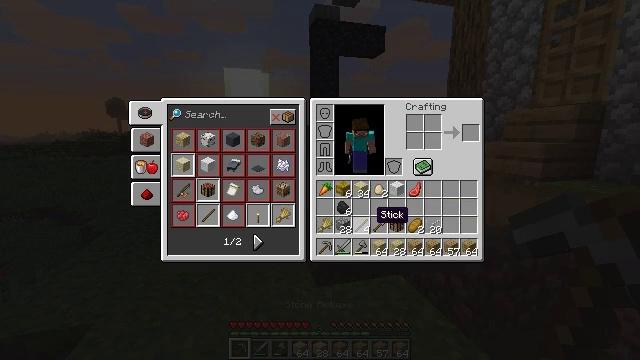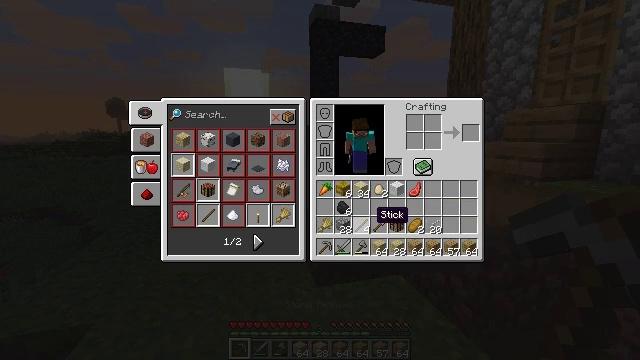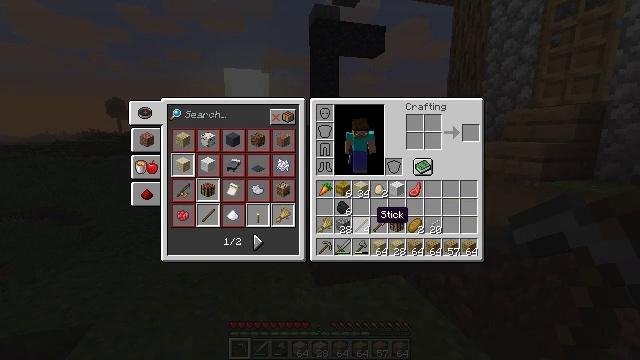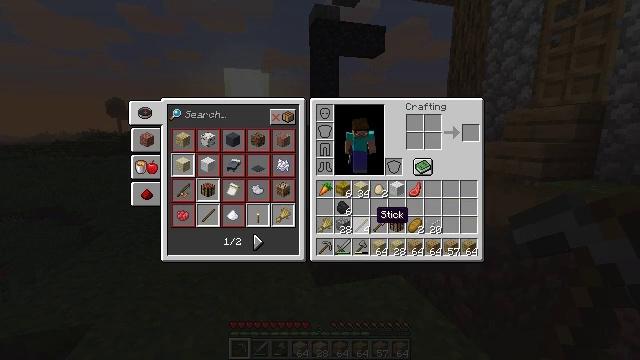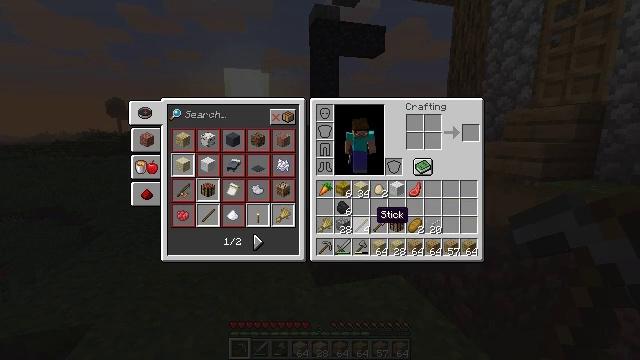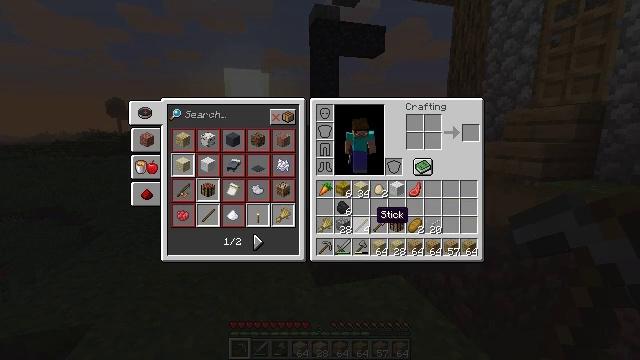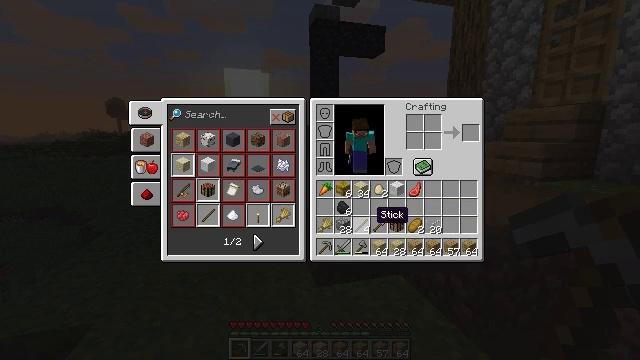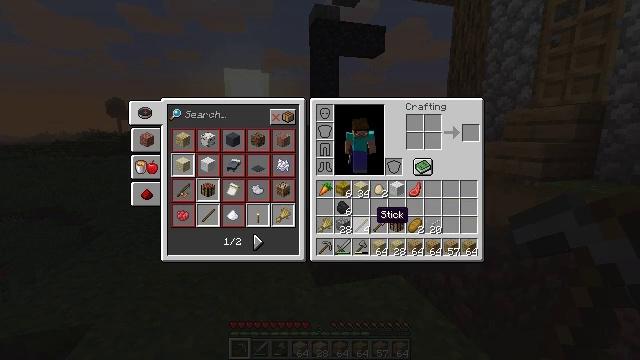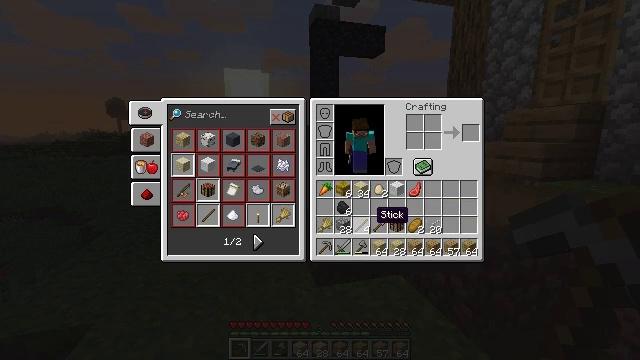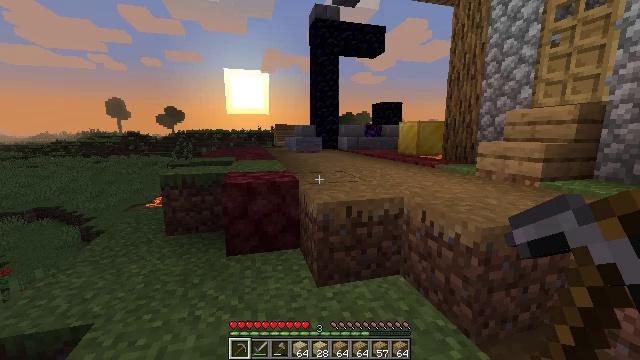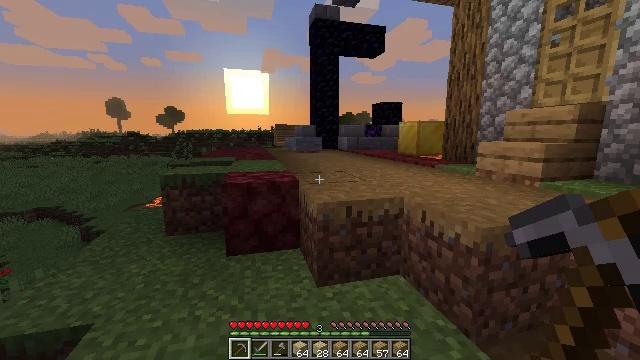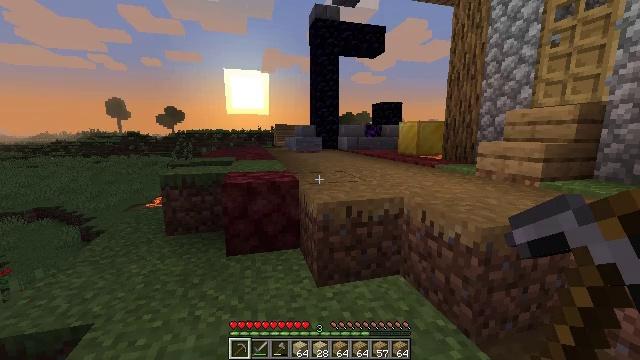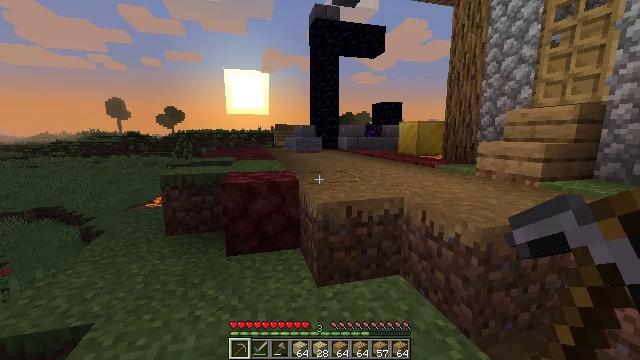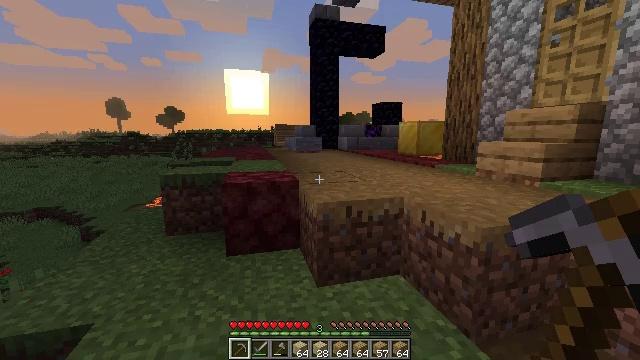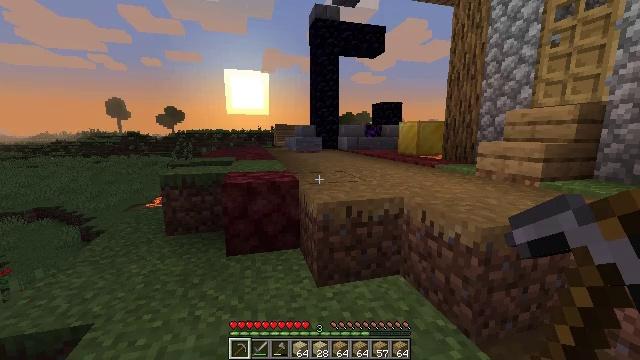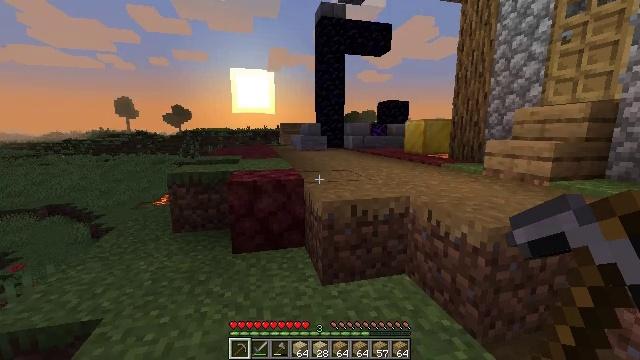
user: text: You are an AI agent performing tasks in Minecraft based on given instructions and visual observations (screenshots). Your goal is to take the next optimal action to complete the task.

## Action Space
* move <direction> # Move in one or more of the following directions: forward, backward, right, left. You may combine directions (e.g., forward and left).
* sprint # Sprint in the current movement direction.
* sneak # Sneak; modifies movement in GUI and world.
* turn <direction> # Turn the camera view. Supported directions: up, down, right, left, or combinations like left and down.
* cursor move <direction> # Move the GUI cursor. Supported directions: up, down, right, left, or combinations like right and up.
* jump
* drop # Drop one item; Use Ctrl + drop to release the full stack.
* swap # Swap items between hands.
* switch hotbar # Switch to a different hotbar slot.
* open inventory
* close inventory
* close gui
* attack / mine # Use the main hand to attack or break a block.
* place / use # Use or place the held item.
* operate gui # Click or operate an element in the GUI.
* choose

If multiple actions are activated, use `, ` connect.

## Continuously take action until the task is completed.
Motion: motion action
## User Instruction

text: Mine stone brick stairs block.
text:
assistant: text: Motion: no_op
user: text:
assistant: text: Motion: no_op
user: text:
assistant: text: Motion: no_op
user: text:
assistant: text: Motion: no_op
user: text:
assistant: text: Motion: no_op
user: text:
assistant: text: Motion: no_op
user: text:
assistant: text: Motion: no_op
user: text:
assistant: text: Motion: no_op
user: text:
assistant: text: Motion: close inventory
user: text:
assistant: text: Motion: close inventory
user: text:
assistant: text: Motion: close inventory
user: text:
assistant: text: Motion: no_op
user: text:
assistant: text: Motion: no_op
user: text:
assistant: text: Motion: no_op
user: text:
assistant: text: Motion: turn left
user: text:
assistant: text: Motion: no_op
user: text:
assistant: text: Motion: turn left
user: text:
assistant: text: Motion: turn left
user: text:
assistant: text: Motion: move forward, turn left
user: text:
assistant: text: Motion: move forward, turn left
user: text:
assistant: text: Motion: move forward, turn left
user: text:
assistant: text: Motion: move forward, turn left
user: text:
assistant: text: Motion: move forward, turn left
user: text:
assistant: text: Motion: move forward, turn left
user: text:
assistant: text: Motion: move forward, turn left
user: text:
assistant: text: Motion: move forward
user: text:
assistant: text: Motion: move forward, turn down
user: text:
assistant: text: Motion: move forward, turn down
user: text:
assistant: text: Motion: move forward
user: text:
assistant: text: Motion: move forward, turn down